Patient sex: F
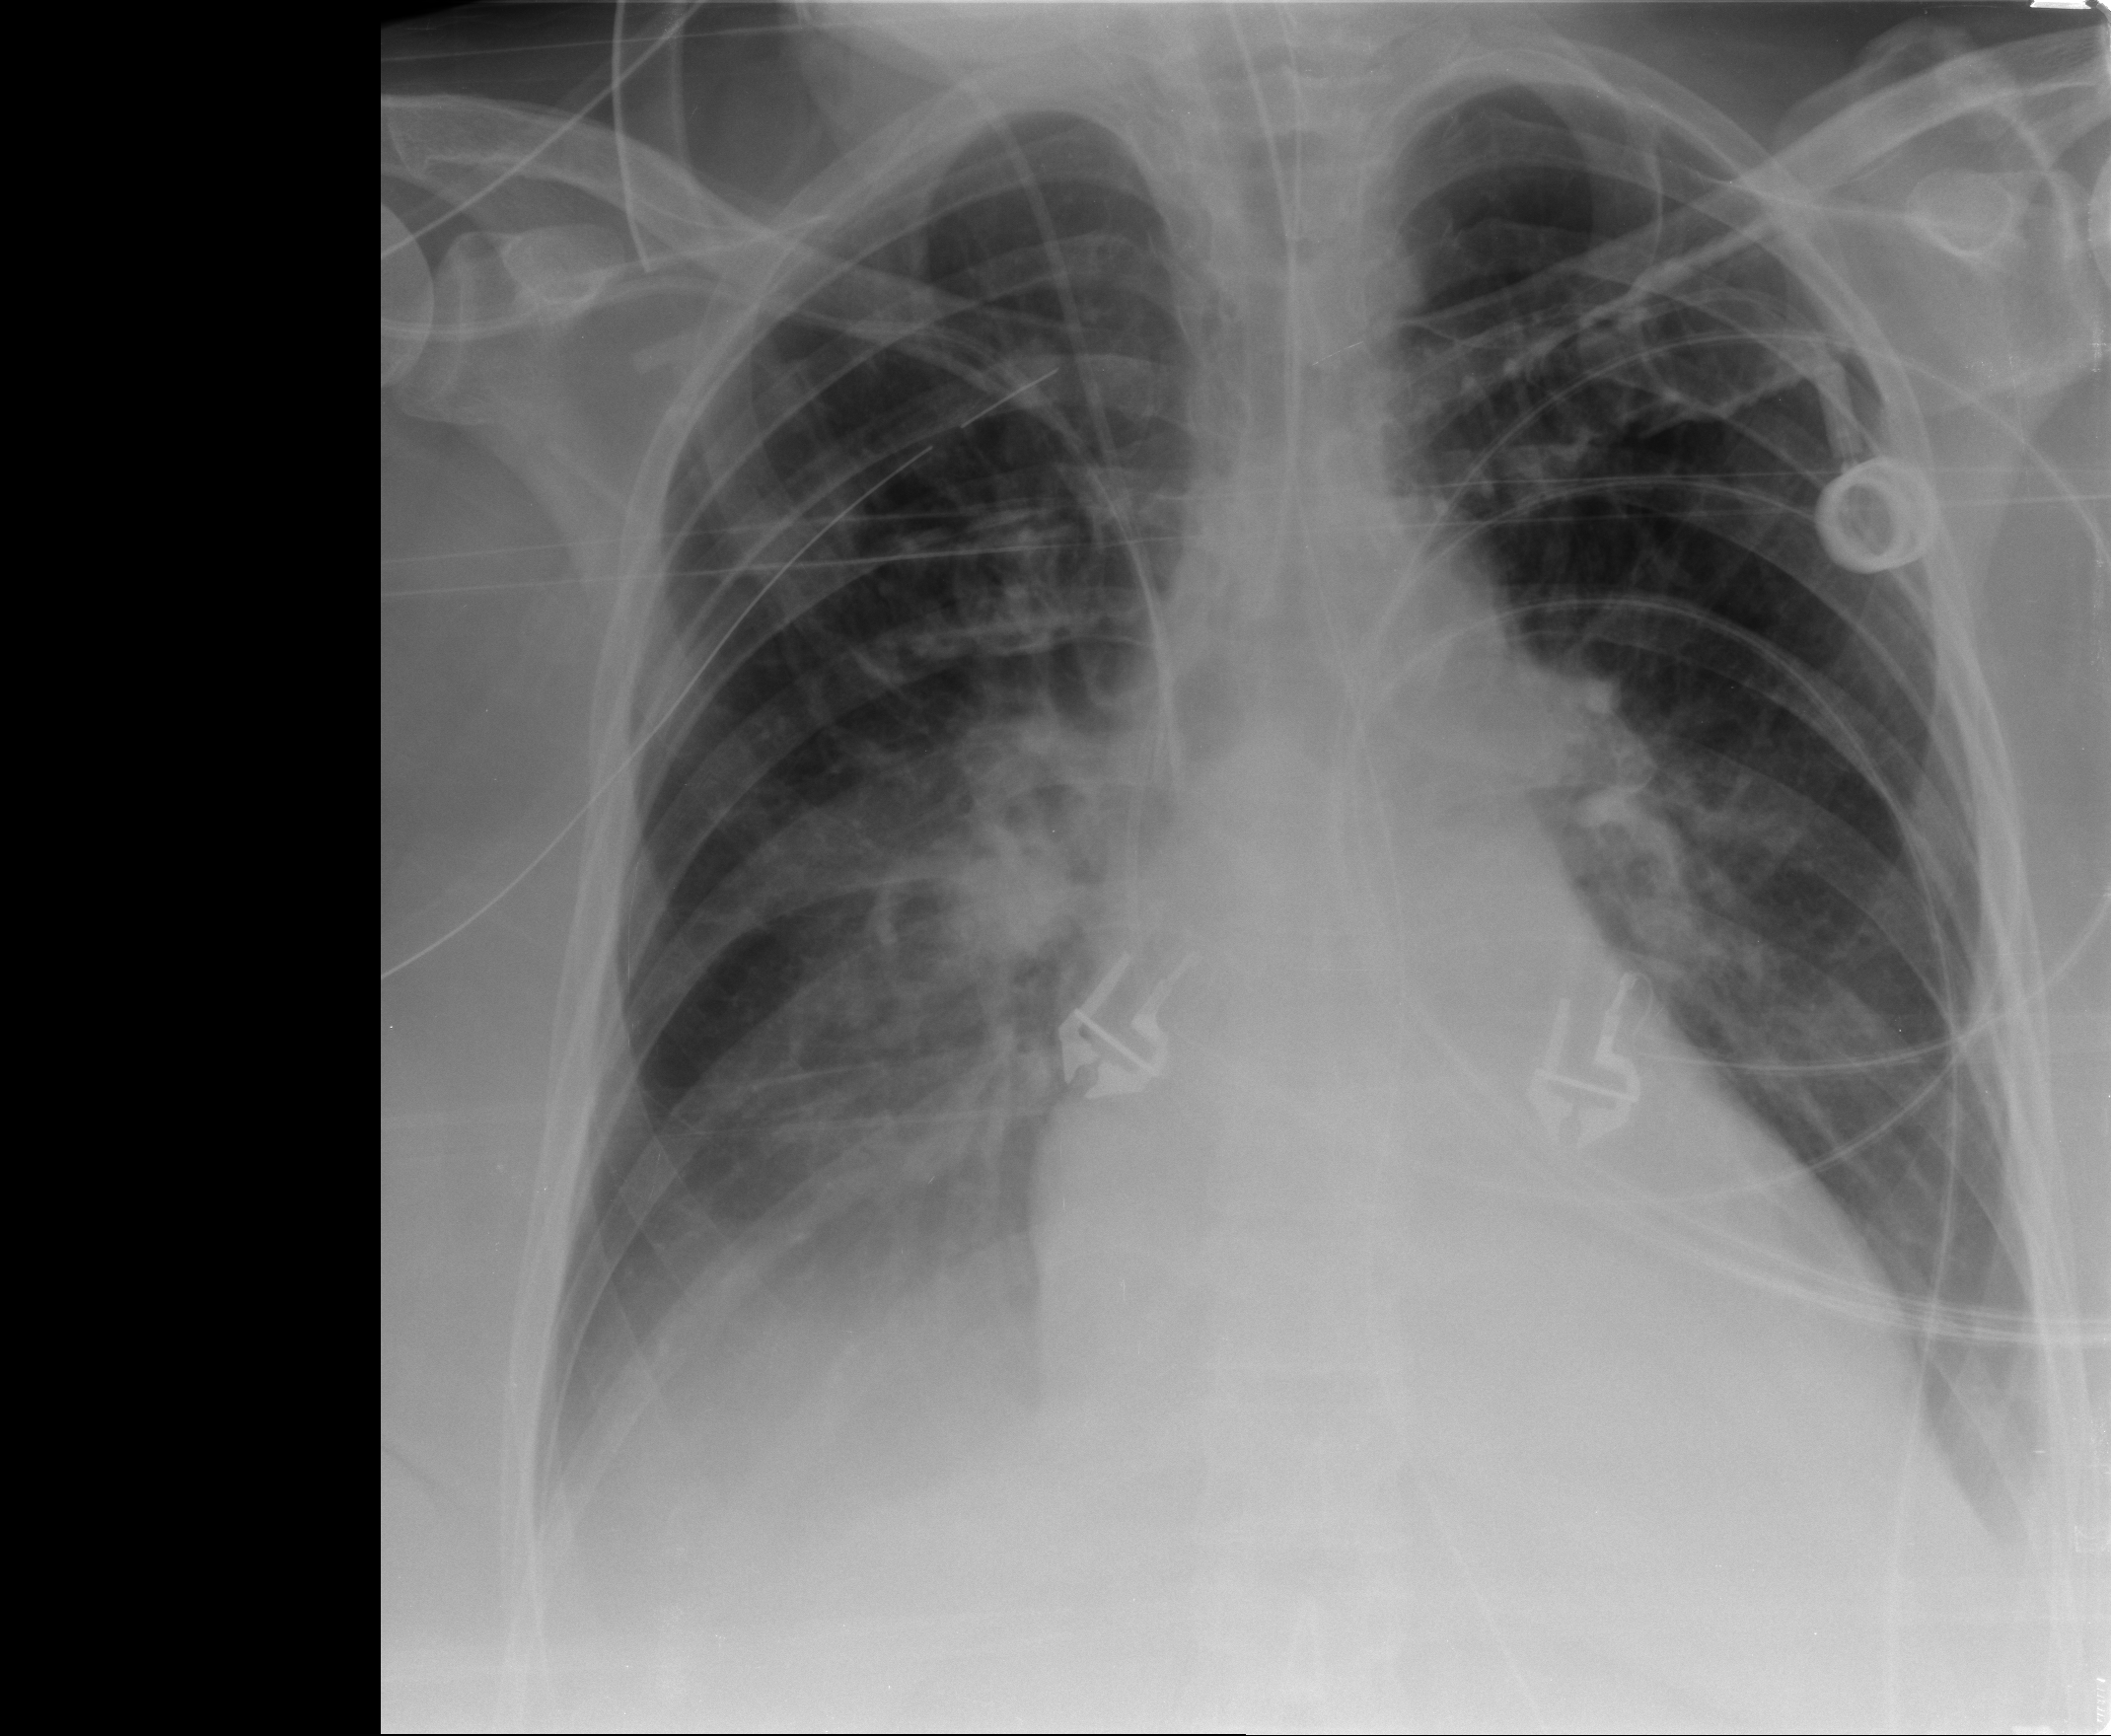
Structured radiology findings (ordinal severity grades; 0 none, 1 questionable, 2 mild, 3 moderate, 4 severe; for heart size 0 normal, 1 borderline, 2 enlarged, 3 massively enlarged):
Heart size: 2
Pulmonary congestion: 0
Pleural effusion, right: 2
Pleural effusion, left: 1
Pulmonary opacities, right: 0
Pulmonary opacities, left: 0
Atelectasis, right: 2
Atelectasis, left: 0